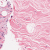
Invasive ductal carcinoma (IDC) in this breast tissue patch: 0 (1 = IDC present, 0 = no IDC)